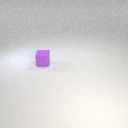
small purple rubber cube